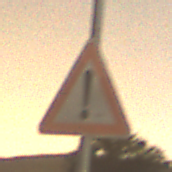
Verkehrszeichen: Gefahrenstelle
Umgebung: Outdoor, Suburban
Tageszeit: Night
Wetter: Clear
Licht: Artificial
Jahreszeit: NotSpecified
Kontrast: MediumContrast